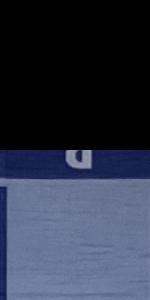
Label: Empty